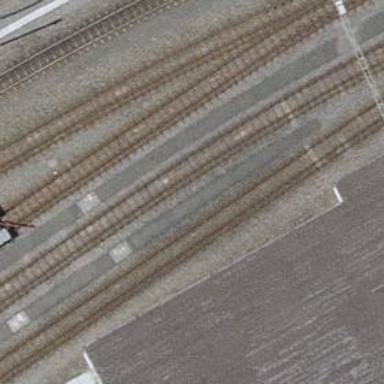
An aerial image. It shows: Railway yard with electrified tracks and single track.